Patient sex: M
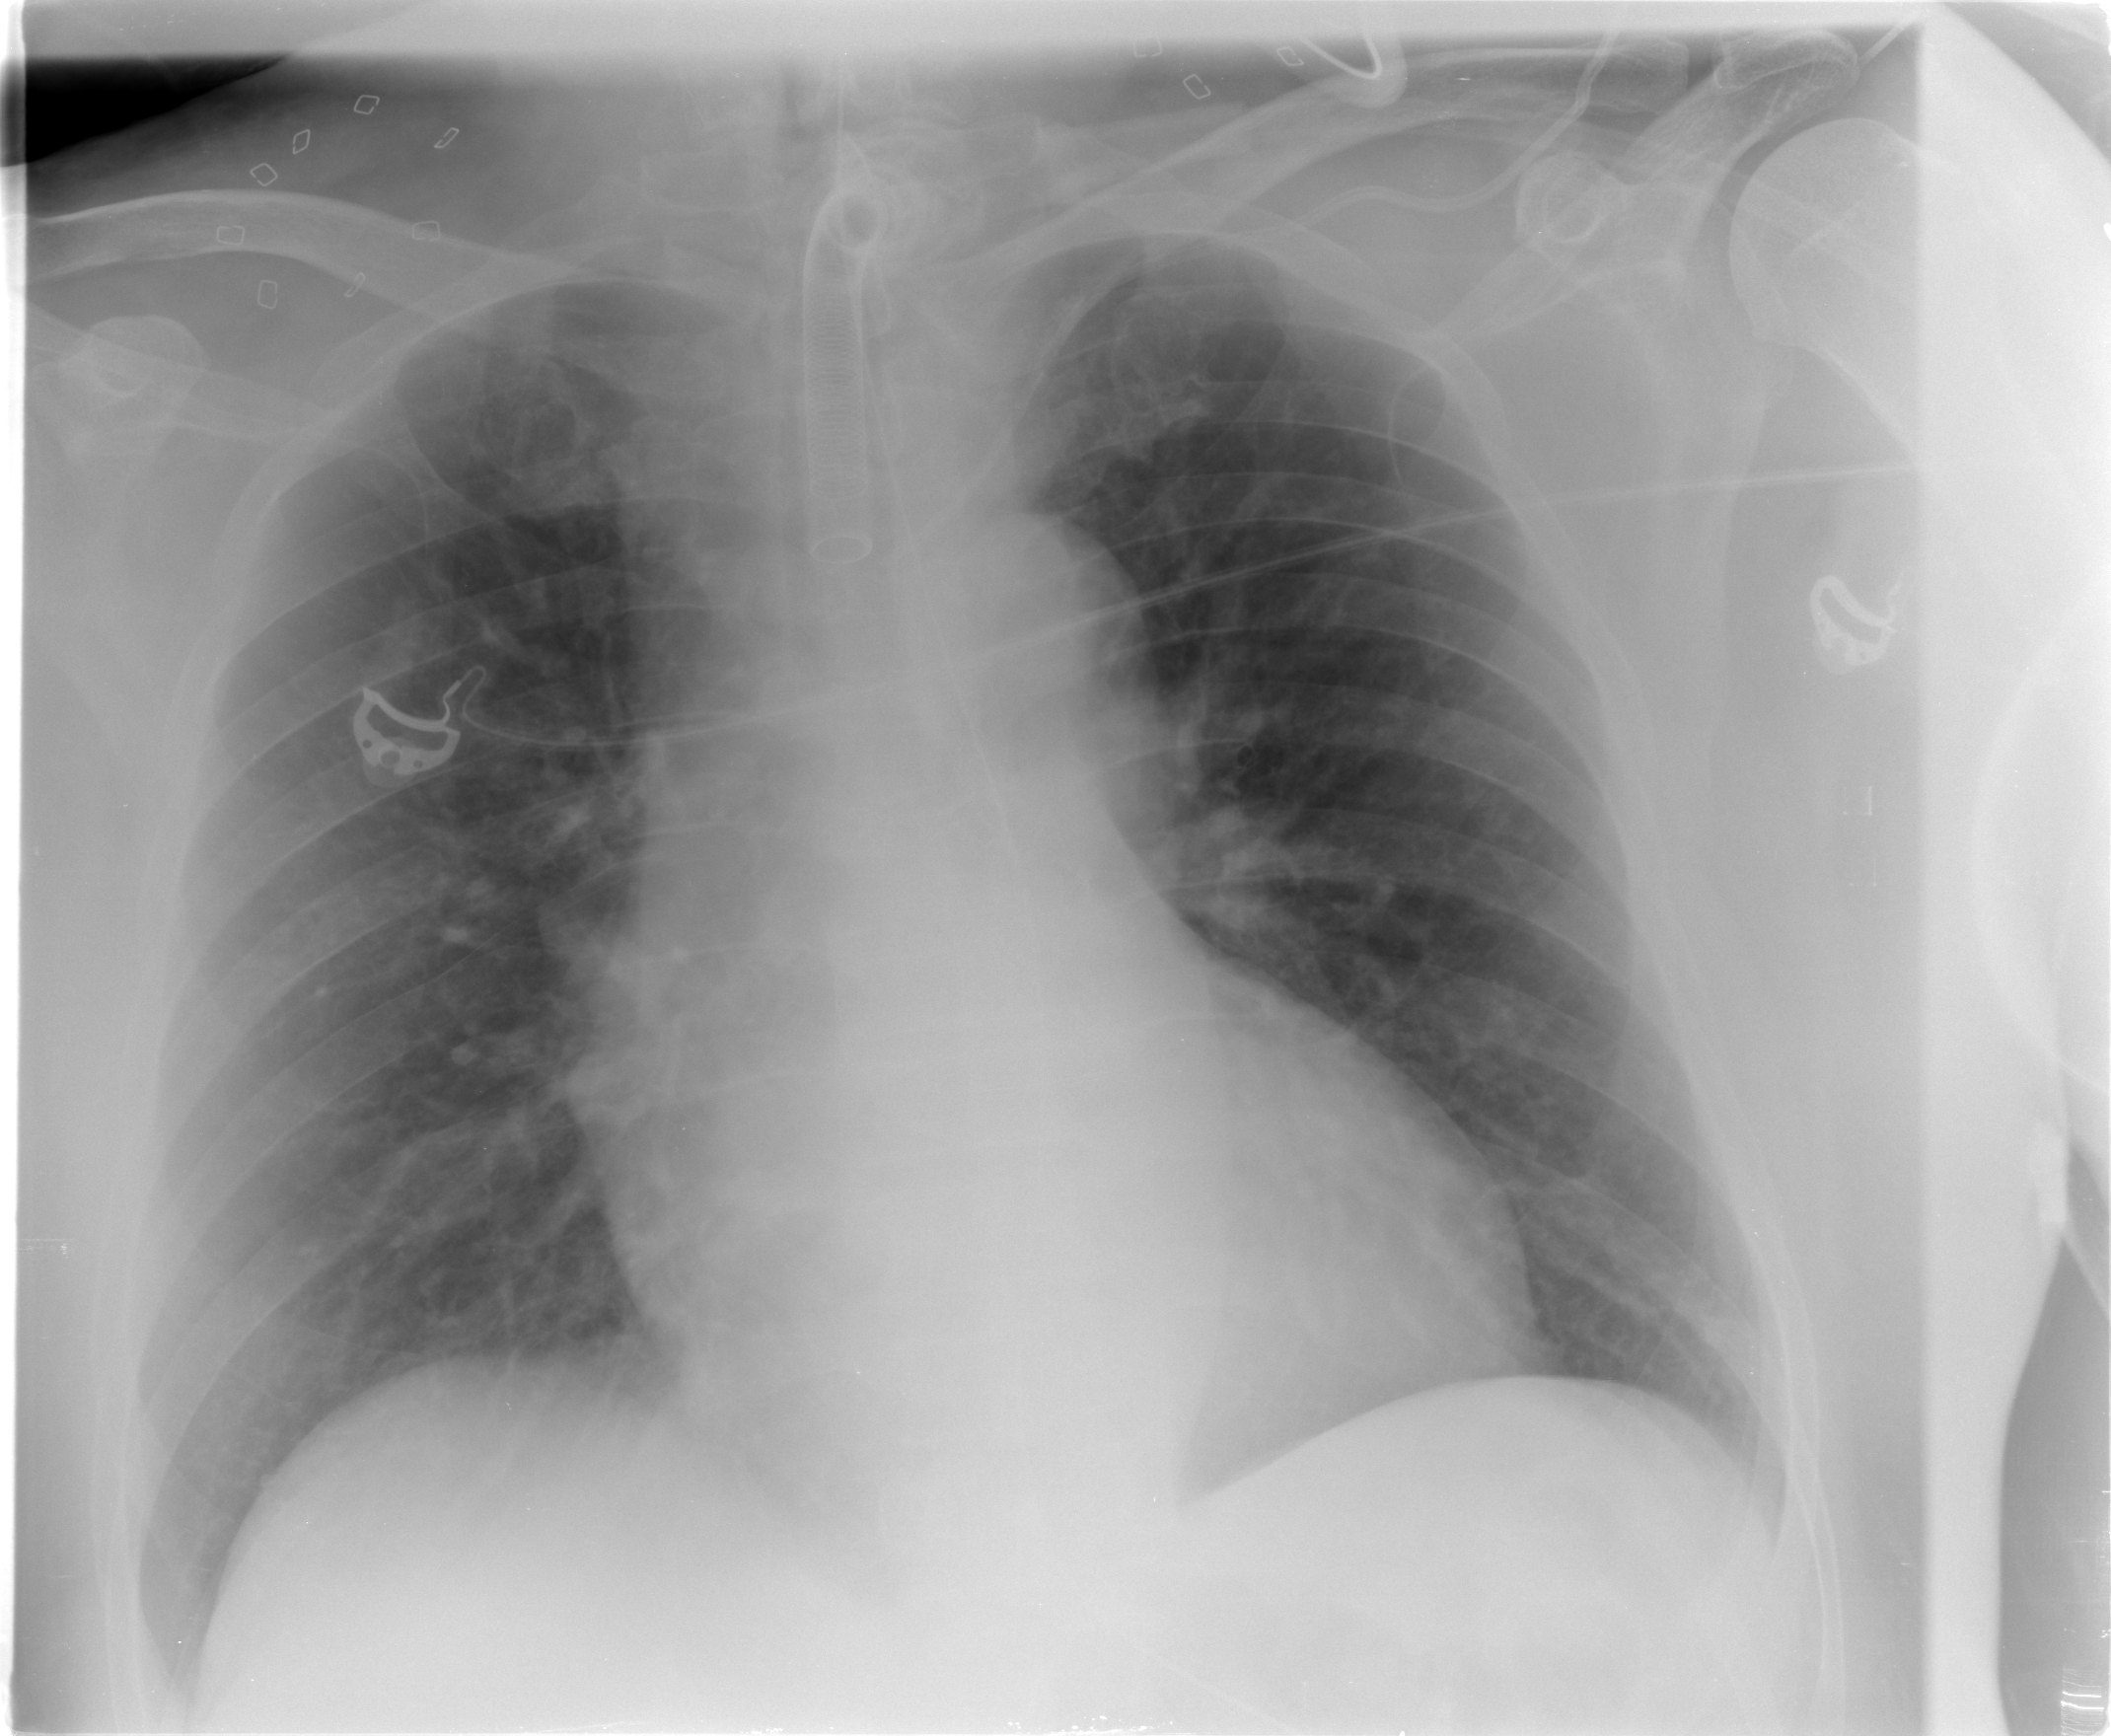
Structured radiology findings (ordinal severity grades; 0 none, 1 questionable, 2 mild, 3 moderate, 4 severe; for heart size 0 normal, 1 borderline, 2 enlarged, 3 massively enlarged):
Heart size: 2
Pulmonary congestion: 2
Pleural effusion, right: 0
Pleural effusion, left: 0
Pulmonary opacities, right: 0
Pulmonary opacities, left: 0
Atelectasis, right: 2
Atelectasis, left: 2